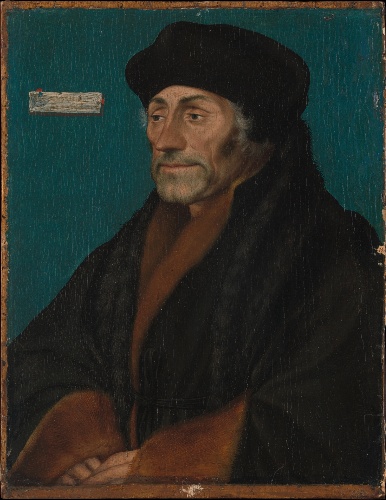
Title: Erasmus of Rotterdam
Artist: Hans Holbein the Younger
Artist bio: German, Augsburg 1497/98–1543 London
Date: ca. 1532
Object type: Painting
Classification: Paintings
Medium: Oil on linden panel
Dimensions: 7 1/4 x 5 9/16 in. (18.4 x 14.2 cm); painted surface 6 15/16 x 5 1/2 in. (17.6 x 14 cm)
Department: Robert Lehman Collection
Credit line: Robert Lehman Collection, 1975
Accession year: 1975
Repository: Metropolitan Museum of Art, New York, NY
Tags: Men|Portraits